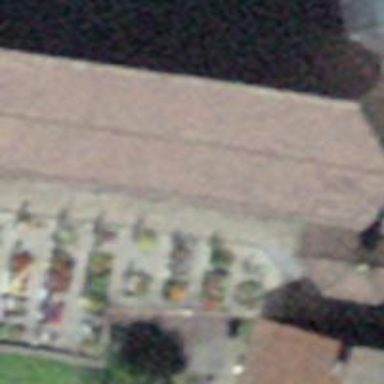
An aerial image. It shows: Church which is place of worship.